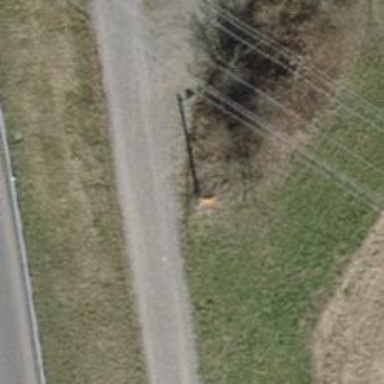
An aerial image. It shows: Pipeline marker.